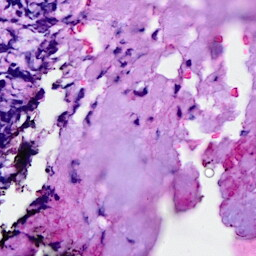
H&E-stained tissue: Breast